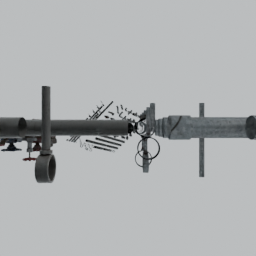
Label: mechanical